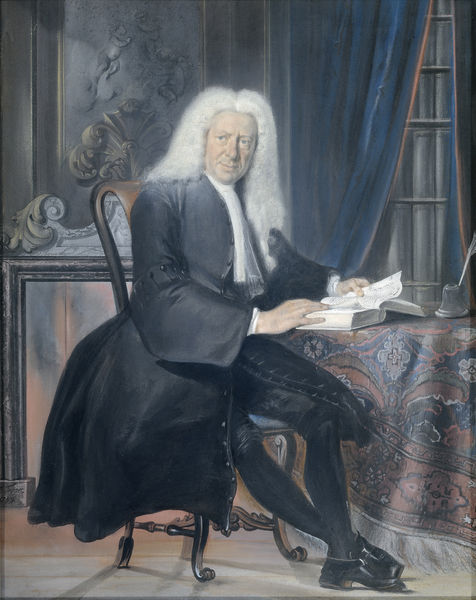
Titel: Carel Bouman (1673-1747). Tabaksfactor te Amsterdam en dichter
Künstler: Cornelis Troost
Standort: Amsterdam
Institution: Rijksmuseum
Schlagwörter: blau, dunkel, feder, gemälde, mann, weiß, fenster, licht, schwarz, stuhl, tisch, rot, schal, teppich, barock, gesicht, möbel, portrait, tischdecke, vorhang, fransen, mantel, decke, kamin, ofen, ranken, perücke, bücher, schuhe, dichter, lesen, gehrock, buch, sprossen, schriftsteller, pfau, schreiben, kniebundhose, gelehrter, tintenfass, lackschuhe, röhren